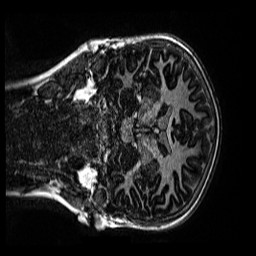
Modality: MP2RAGE
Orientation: coronal
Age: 10
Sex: female
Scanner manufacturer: siemens
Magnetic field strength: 3 T
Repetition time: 4 s
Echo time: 0.00299 s